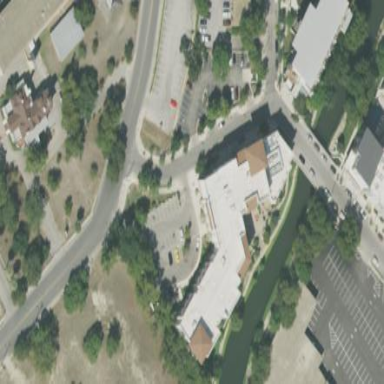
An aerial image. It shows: Hotel building.